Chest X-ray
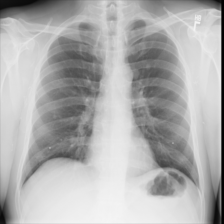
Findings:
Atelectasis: negative
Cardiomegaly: negative
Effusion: negative
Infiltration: negative
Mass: negative
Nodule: negative
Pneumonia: negative
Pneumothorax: negative
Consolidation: negative
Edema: negative
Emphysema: negative
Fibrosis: negative
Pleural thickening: negative
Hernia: negative